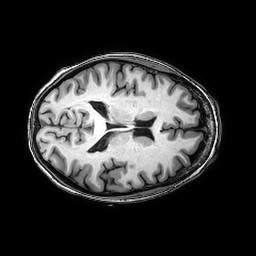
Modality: T1w
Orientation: axial
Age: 43
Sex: female
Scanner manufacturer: philips
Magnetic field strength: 3 T
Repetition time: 0.008314 s
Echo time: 0.00383 s